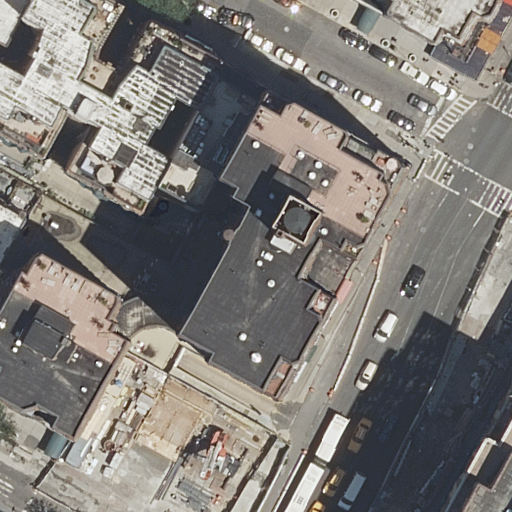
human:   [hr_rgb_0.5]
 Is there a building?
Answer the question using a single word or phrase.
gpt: yes

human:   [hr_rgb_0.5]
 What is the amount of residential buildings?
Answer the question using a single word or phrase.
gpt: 9

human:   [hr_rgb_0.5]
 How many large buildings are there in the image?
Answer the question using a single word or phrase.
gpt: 1

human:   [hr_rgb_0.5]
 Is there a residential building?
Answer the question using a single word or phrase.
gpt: yes

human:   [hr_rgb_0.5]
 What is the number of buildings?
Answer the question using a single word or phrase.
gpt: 9

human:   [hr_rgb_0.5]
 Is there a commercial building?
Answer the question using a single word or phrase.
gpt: no

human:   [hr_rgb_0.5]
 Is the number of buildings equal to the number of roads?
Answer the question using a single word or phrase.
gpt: no

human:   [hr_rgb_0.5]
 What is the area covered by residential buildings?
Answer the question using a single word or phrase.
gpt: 2645m2

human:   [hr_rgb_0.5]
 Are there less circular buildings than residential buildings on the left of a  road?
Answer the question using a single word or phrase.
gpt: yes

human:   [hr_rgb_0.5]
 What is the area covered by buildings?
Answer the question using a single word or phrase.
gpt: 2645m2

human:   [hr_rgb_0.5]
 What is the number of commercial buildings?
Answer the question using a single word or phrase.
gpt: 0

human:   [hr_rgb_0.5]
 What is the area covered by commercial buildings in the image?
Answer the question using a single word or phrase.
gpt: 0m2

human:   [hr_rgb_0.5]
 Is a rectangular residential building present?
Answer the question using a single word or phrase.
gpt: yes

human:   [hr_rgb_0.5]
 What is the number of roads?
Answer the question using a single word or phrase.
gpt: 3

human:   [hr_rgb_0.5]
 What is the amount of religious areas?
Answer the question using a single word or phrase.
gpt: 0

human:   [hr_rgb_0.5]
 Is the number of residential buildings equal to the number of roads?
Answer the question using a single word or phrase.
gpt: no

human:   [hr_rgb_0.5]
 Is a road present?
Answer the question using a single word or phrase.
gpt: yes

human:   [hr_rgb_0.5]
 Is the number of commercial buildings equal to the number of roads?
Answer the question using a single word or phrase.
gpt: no

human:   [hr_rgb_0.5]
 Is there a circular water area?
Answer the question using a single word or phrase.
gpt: no

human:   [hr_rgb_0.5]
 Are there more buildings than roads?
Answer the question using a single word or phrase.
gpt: yes

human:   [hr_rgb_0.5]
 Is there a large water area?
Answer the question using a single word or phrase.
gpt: no

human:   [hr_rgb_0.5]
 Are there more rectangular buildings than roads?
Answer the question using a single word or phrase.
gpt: yes

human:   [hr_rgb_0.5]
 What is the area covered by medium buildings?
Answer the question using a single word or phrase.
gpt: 1560m2

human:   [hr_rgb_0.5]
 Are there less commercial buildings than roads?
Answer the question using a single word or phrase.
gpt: yes

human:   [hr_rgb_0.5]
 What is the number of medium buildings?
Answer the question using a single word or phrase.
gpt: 6

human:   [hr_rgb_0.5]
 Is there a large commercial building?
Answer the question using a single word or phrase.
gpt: no

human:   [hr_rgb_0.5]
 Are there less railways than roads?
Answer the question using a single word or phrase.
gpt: yes

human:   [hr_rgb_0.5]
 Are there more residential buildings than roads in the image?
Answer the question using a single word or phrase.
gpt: yes

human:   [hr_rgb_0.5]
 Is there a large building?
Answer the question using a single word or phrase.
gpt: yes

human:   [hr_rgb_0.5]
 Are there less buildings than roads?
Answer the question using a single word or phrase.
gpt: no

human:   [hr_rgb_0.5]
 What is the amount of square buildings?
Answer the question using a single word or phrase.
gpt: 0

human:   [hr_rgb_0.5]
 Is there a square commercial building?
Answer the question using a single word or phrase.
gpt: no

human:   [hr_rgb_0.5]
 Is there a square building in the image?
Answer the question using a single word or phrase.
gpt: no

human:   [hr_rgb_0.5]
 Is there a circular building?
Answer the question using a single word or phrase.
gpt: no

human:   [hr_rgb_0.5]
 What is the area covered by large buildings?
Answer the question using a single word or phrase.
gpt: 1014m2

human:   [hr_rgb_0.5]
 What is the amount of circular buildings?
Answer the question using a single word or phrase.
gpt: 0

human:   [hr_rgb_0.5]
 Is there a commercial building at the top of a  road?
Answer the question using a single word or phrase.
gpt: no

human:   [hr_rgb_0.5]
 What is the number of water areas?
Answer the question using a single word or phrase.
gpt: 0

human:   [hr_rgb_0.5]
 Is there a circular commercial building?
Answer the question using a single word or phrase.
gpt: no

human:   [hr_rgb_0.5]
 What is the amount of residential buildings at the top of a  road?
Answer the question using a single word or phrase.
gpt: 7

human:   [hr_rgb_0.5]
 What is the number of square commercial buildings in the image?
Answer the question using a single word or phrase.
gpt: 0

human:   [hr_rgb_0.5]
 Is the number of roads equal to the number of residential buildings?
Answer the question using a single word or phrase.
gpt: no

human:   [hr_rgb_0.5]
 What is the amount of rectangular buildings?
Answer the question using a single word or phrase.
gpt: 7

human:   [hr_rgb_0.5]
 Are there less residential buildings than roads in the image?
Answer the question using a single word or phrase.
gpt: no

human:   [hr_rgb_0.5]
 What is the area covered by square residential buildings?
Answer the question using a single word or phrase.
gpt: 0m2

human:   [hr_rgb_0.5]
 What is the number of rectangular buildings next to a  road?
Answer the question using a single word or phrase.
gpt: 7

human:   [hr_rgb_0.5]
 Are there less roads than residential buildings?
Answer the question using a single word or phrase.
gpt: yes

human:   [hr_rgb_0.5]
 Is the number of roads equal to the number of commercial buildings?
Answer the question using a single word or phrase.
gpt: no

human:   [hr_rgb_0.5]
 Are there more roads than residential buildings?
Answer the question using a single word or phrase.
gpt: no

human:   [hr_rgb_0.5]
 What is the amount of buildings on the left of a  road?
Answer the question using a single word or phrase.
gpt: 6

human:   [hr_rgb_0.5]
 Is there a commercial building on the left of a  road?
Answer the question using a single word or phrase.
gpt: no

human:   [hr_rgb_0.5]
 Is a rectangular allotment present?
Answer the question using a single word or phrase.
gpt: no

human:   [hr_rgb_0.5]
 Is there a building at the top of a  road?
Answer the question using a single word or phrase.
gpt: yes

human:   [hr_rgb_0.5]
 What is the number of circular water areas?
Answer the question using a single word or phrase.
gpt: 0

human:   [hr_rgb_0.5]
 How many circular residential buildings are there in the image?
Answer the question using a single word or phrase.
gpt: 0

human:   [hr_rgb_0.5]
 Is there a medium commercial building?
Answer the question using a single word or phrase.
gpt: no

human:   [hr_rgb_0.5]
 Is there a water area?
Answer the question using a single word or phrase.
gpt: no

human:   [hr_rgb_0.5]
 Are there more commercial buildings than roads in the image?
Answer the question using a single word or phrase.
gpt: no

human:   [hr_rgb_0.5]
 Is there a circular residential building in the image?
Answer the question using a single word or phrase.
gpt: no

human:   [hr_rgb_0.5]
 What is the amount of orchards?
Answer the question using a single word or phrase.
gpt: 0

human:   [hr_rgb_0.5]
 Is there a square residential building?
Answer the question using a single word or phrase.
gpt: no

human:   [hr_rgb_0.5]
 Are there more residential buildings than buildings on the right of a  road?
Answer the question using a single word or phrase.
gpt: yes

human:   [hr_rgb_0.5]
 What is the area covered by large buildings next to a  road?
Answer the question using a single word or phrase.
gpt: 1014m2

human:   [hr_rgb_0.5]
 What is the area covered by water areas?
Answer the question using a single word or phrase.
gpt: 0m2